Question: Count the number of objects in the diagram.
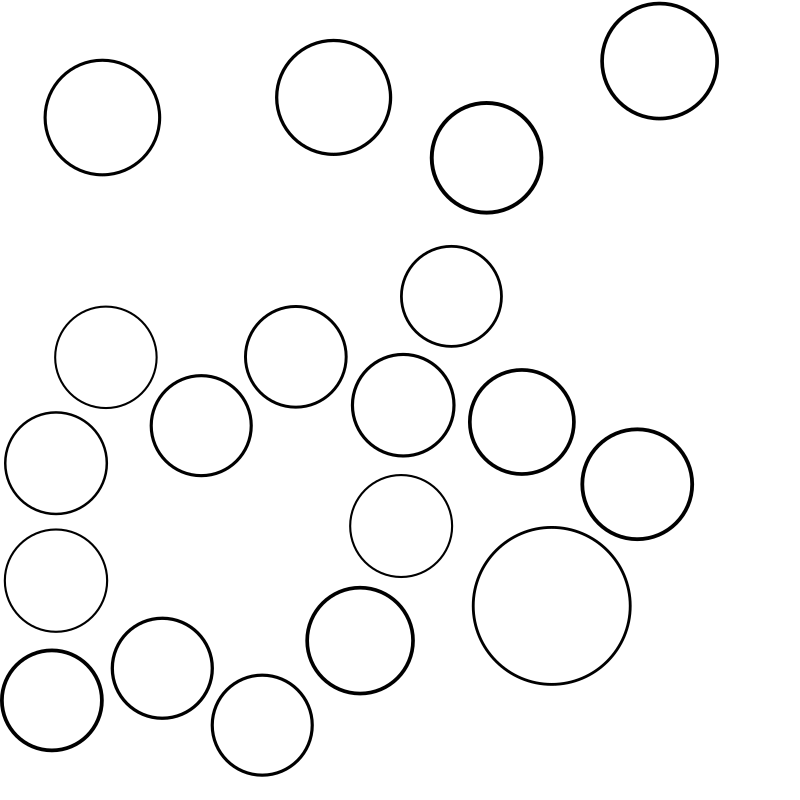
Answer: 19